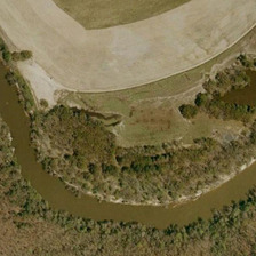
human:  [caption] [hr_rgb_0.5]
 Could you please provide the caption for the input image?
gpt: The river is by the side of the road.

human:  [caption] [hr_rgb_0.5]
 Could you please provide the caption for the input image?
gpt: River by the river

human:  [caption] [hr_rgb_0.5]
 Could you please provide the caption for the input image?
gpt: lots of buildings beside the piece of river .

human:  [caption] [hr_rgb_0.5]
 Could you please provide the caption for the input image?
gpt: The river is on the side of the road.

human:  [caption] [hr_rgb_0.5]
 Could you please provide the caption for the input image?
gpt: The FICA River by the road.